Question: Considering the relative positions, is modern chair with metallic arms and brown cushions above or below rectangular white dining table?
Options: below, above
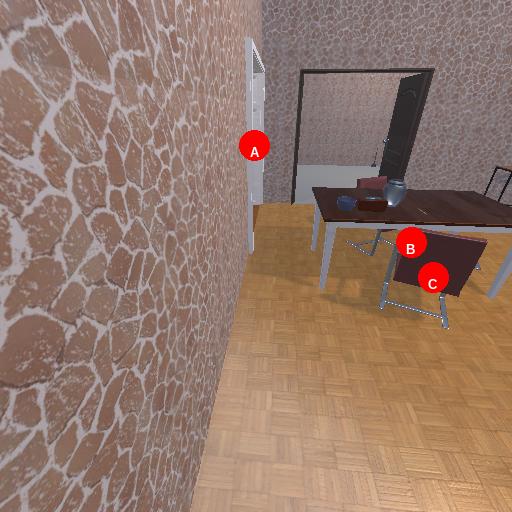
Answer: below